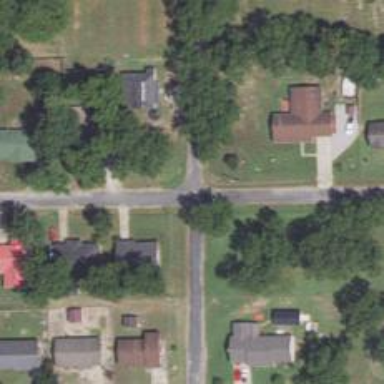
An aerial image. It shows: Residential road.